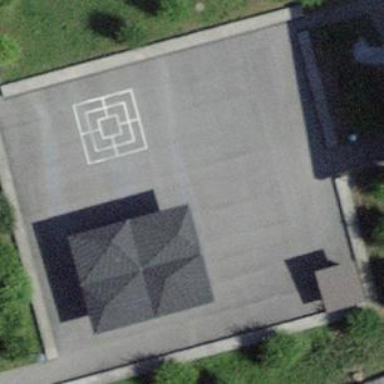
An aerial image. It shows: School building.